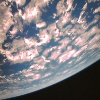
Label: cloud